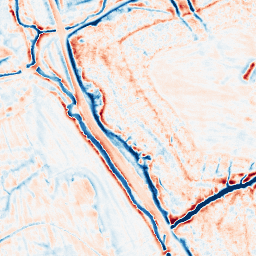
Category: edge_preserving
Decomposition family: bilateral
Decomposition parameters: d: 15
sigma_color: 50
sigma_space: 150
Upsampling method: bicubic_3x
Upsampling parameters: scale: 3
Upsampling scale: 3